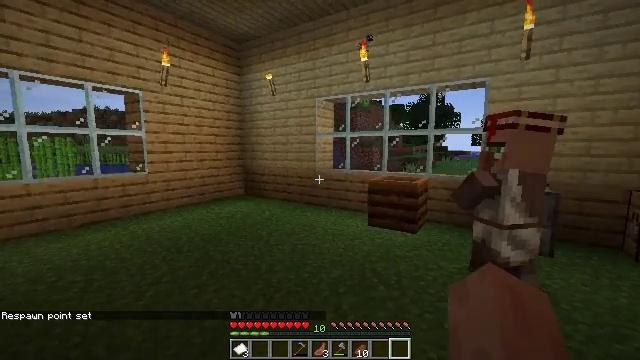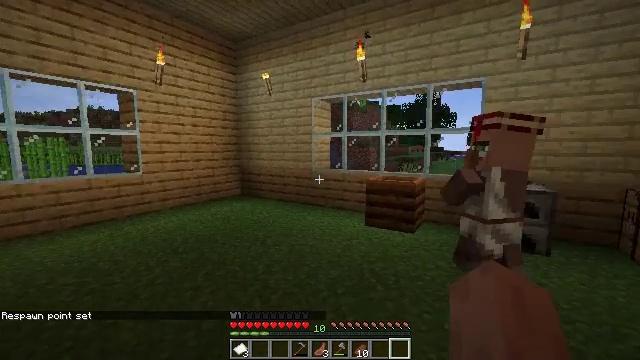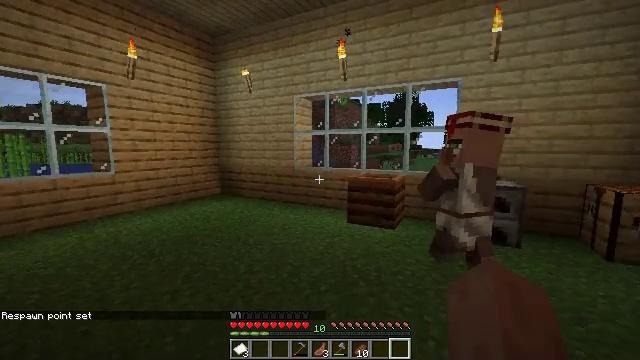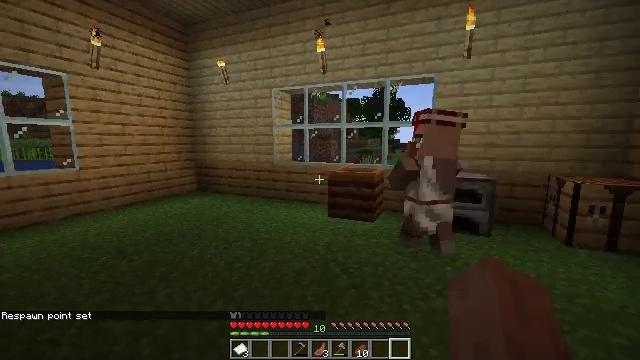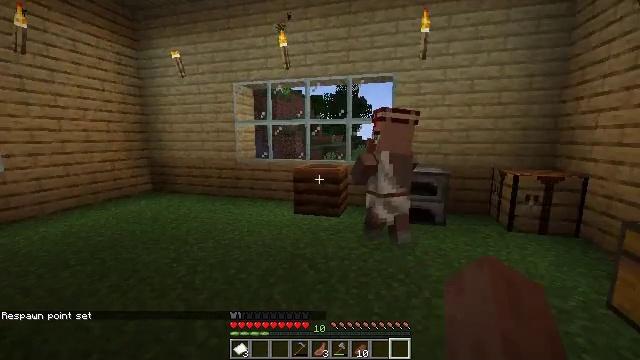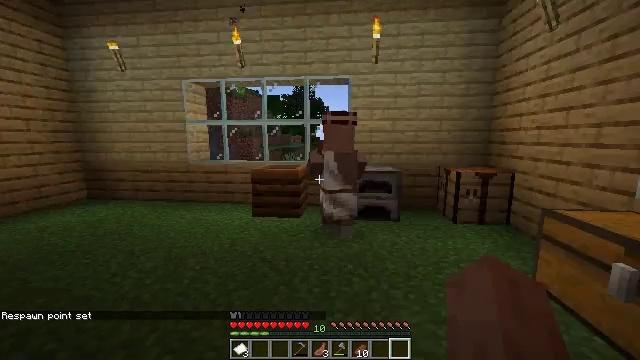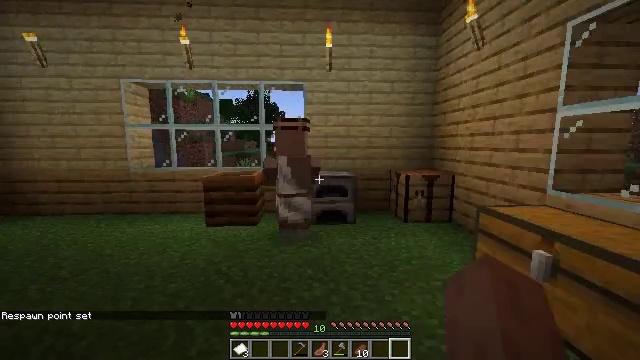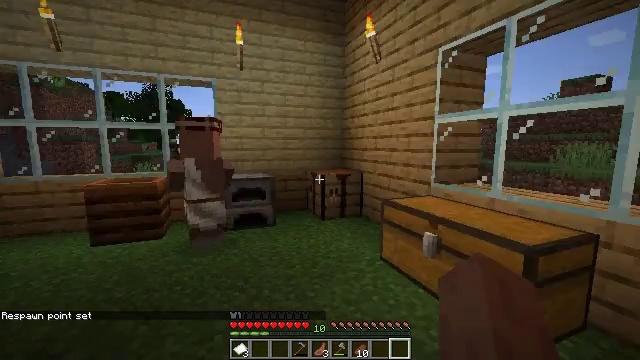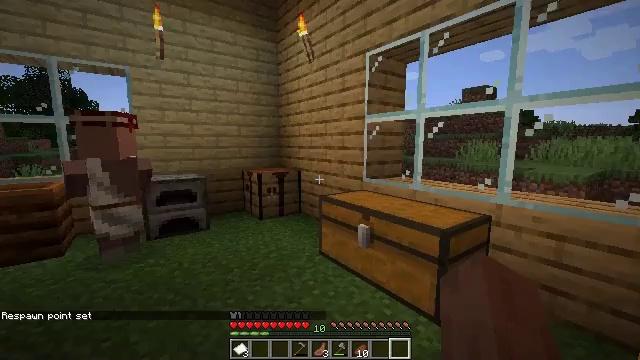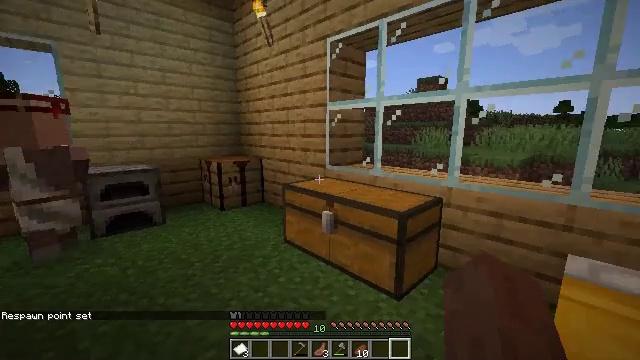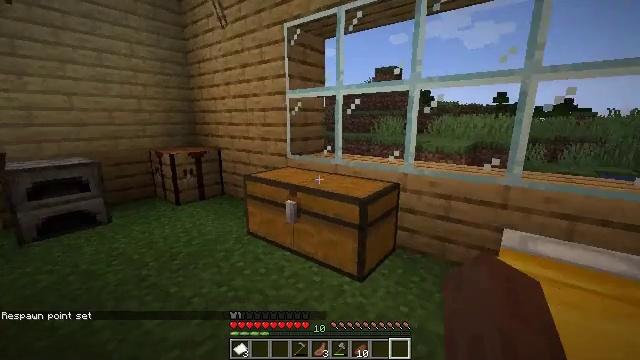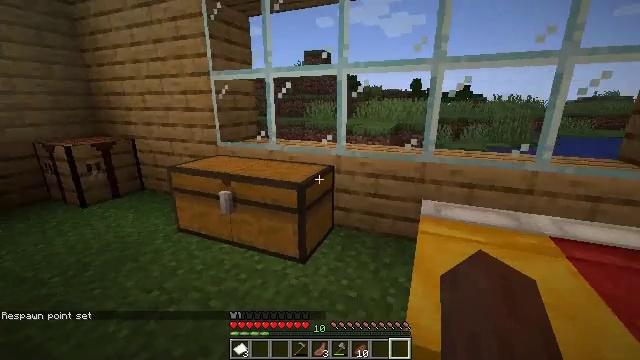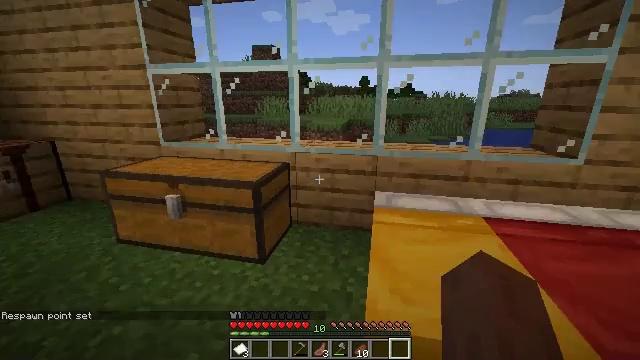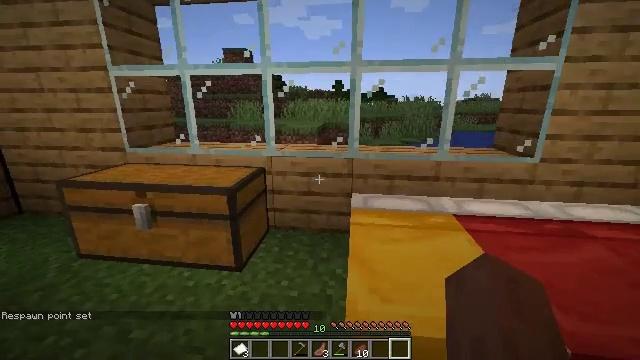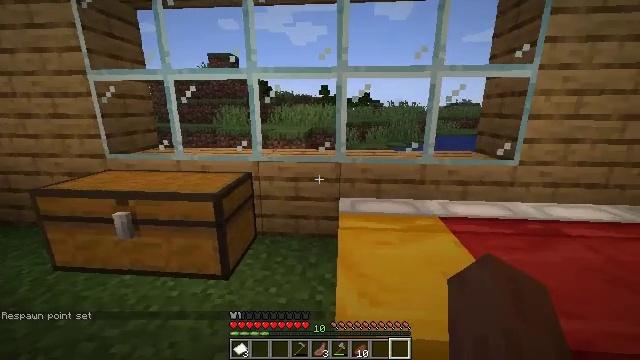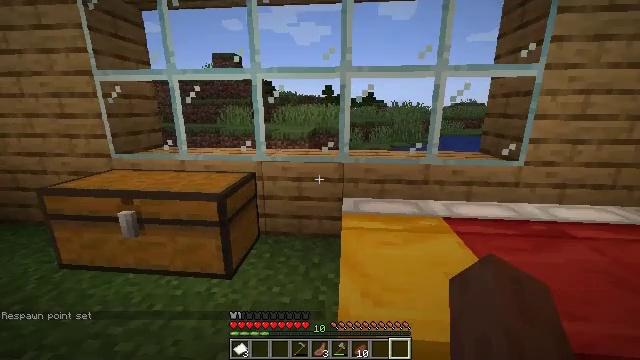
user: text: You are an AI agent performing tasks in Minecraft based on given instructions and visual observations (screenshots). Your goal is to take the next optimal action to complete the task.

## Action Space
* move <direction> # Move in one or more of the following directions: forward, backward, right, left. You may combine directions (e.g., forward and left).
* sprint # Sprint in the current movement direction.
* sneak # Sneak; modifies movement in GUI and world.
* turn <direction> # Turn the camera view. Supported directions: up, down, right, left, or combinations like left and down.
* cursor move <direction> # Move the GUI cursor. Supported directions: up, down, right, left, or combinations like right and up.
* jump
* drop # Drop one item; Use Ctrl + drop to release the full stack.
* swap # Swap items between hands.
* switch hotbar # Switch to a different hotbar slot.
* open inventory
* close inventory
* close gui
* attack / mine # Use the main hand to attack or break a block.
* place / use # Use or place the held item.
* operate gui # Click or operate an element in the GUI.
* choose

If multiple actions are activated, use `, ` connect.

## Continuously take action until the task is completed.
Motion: motion action
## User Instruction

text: Make a cartography table with paper and planks.
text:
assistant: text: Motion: no_op
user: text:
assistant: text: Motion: turn right
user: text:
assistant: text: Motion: turn right and down
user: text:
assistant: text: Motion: turn right
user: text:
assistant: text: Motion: turn right
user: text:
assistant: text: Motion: turn right and up
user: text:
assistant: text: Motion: turn right
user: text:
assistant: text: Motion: turn right
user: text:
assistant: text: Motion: turn right and down
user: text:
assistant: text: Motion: turn right and down
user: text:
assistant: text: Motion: turn right and down
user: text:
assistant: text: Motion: turn right
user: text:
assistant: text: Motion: turn right
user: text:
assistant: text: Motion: turn right and up
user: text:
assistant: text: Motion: no_op
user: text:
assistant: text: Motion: no_op
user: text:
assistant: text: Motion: no_op
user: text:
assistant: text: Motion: no_op
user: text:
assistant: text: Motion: no_op
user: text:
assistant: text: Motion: no_op
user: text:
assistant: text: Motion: turn down
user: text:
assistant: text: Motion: turn left
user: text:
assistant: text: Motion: turn left
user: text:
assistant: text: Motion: turn left
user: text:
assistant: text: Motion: turn left
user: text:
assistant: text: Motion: turn left
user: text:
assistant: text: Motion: turn left
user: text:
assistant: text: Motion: turn left
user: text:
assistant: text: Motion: turn left
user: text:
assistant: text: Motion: turn left